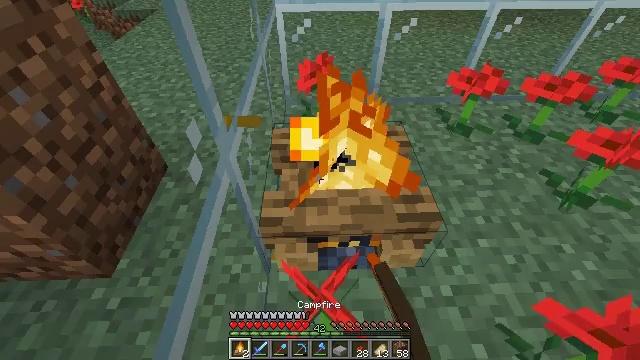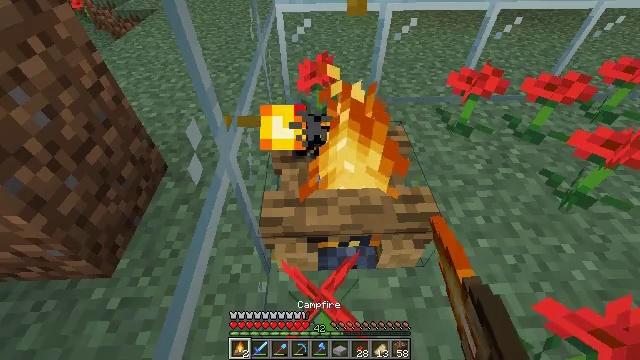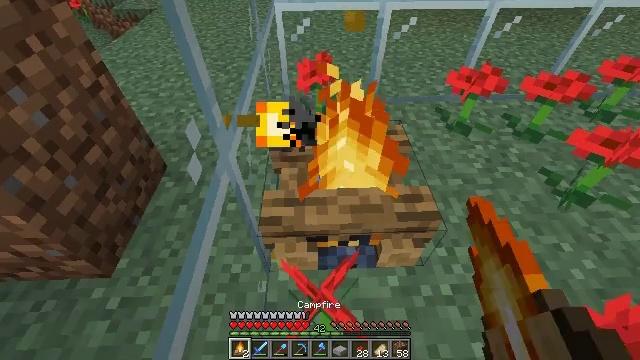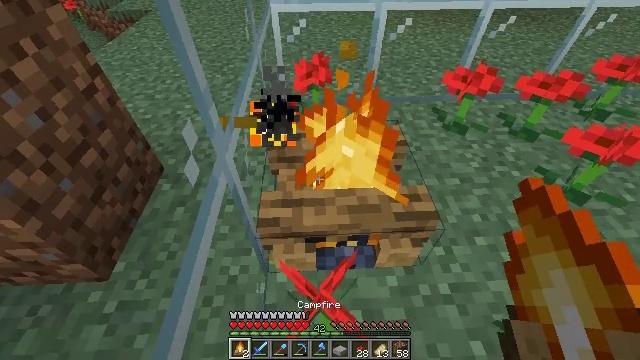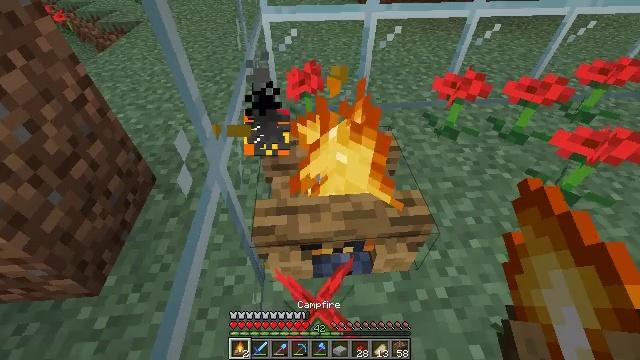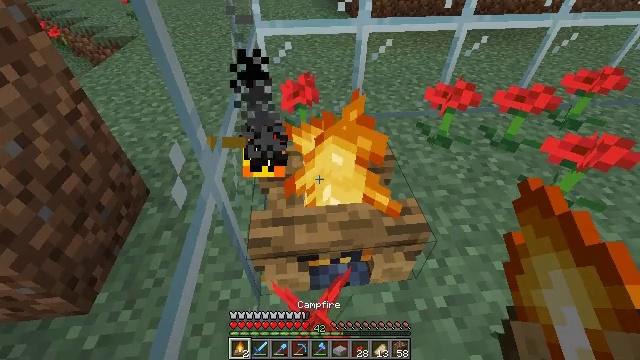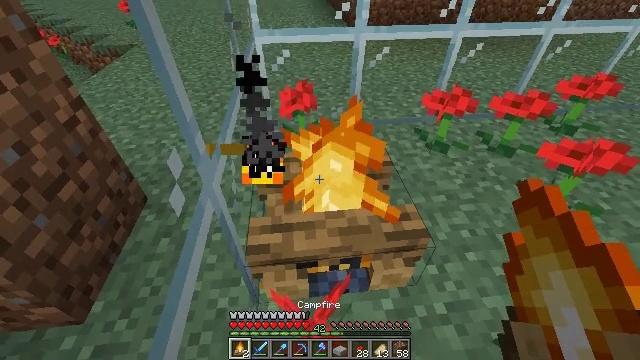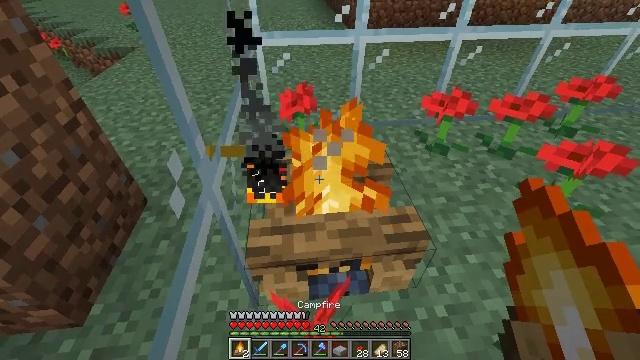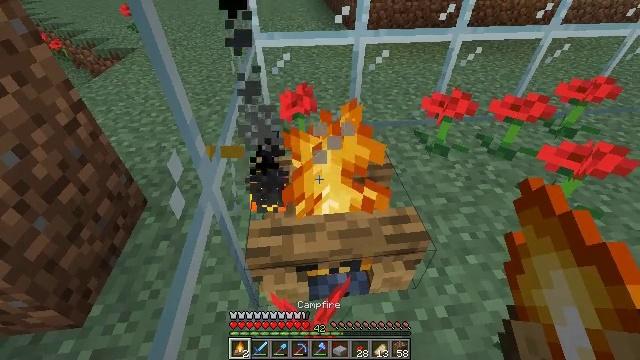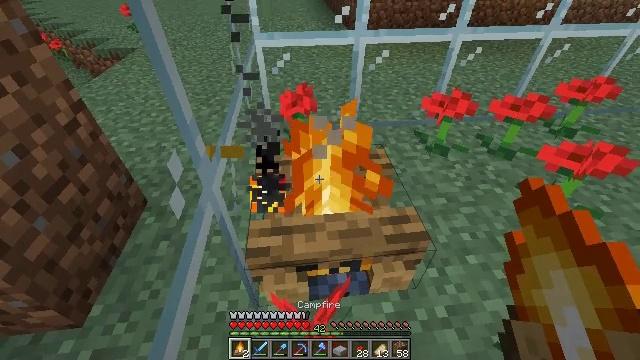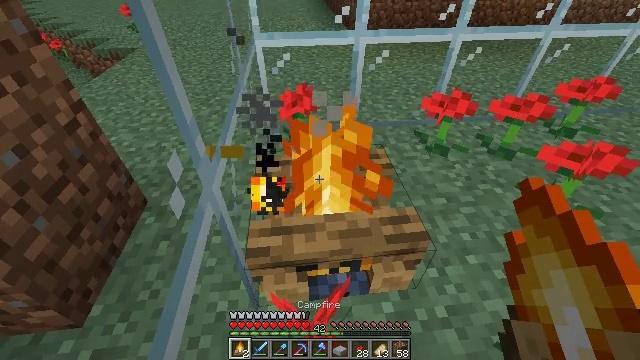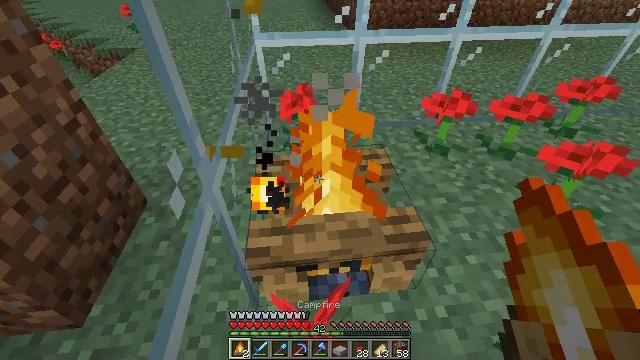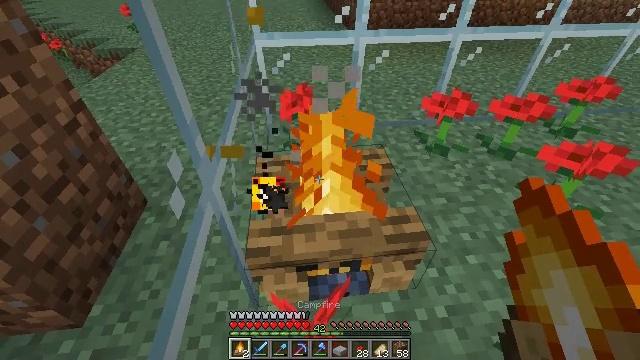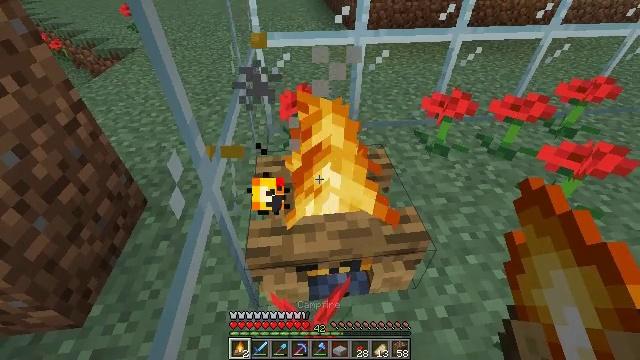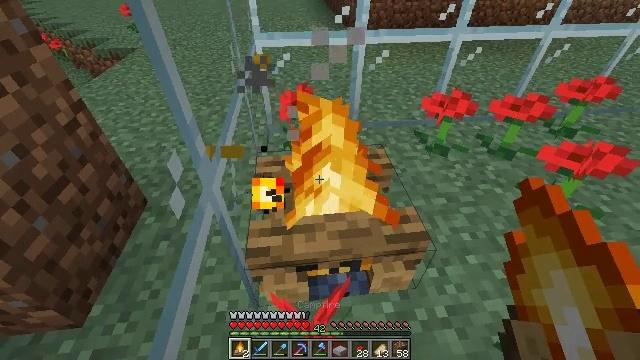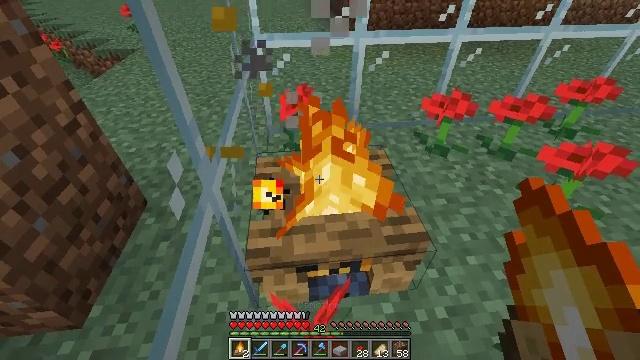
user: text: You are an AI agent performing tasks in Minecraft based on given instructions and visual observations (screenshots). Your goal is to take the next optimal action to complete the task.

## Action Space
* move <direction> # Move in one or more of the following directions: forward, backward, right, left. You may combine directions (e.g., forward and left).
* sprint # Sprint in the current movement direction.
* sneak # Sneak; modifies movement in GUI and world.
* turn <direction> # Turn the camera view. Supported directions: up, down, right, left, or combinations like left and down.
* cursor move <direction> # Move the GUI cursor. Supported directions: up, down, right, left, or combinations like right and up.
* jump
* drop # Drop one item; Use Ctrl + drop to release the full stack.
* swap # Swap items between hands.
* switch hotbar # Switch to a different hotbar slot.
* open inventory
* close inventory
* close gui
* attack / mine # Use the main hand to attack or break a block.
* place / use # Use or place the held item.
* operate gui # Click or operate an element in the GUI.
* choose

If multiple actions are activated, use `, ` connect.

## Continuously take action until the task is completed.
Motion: motion action
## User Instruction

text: Gather up the campfire.
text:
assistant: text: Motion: no_op
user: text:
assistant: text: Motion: no_op
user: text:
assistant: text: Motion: no_op
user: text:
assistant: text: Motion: turn right and up
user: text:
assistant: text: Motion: turn right and up
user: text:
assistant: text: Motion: turn up
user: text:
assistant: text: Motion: no_op
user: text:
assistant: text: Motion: no_op
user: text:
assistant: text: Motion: no_op
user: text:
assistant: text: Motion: no_op
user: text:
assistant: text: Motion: no_op
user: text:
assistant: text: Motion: no_op
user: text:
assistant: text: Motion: no_op
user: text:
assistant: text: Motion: no_op
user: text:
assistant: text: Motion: no_op
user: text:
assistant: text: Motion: turn right and up
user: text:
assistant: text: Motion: turn right and up
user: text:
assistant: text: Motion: turn right and up
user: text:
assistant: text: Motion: turn right and up
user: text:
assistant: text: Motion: turn up
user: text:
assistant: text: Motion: no_op
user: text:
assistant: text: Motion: no_op
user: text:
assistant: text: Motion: no_op
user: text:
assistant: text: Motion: no_op
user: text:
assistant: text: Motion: no_op
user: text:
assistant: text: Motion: no_op
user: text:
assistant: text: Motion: no_op
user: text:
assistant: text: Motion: no_op
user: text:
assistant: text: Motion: open inventory
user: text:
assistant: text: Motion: open inventory